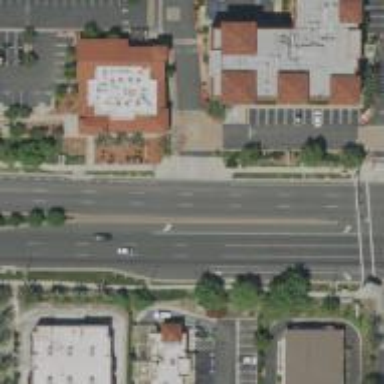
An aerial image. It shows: Primary highway with asphalt surface and separate sidewalk.